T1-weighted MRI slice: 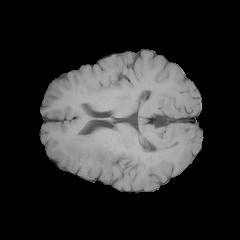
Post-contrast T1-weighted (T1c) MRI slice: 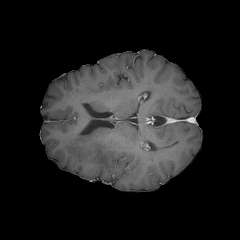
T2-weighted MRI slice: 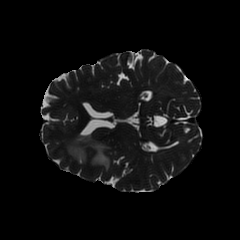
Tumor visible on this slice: yes